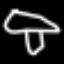
Label: mushroom